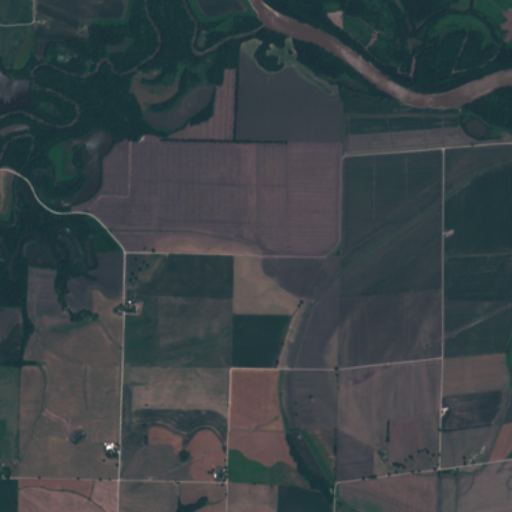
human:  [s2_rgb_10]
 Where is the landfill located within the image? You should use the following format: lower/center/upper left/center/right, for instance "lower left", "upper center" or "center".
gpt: There is no landfill in the image.